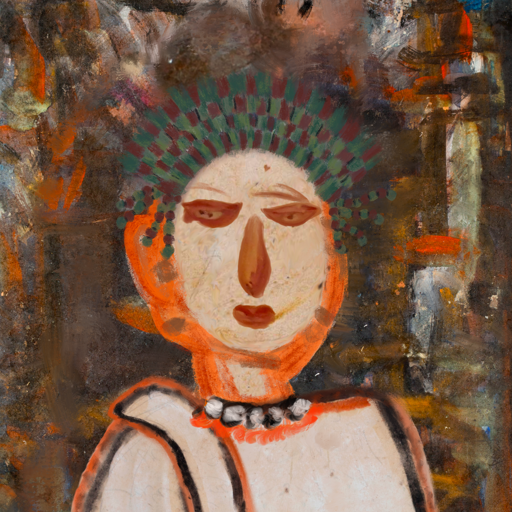
Background: GypsyQueen, Head And Neck Front: Rupkatha, Face Front: Pious_Lady, Bust: Roy_Bahadur, Hair Front: Blank, Head Accessory: After_Raid_Crown, Second Necklace: Blank, Necklace: An_Impression, Baby: Blank